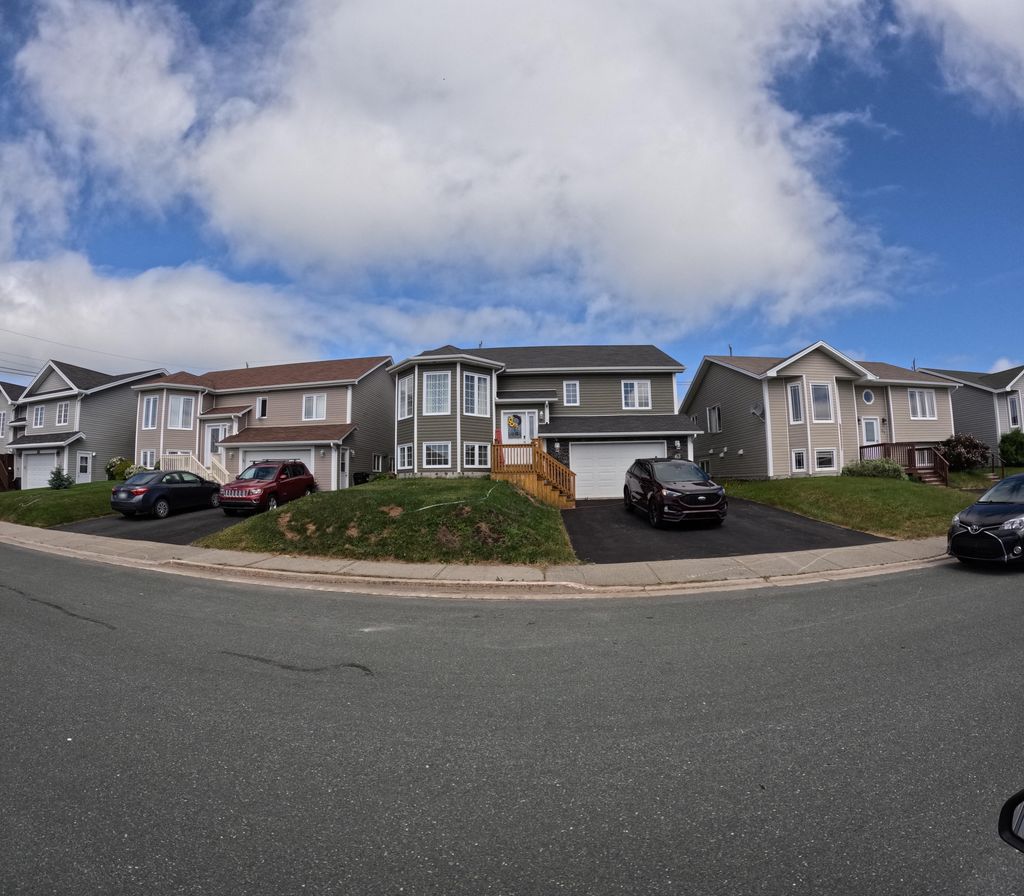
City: st_johns